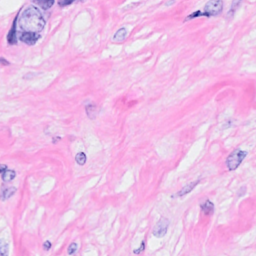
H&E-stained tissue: Breast